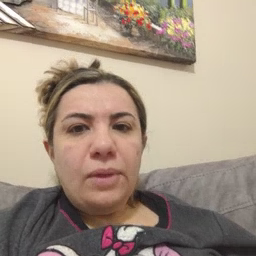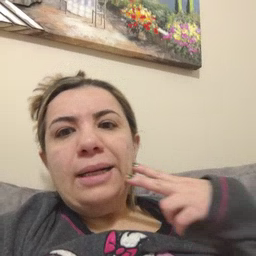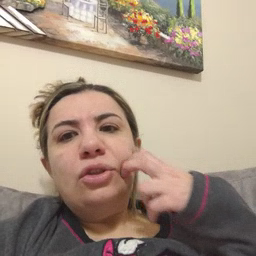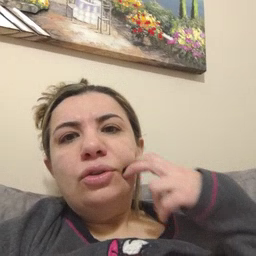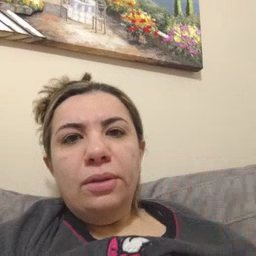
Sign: gum